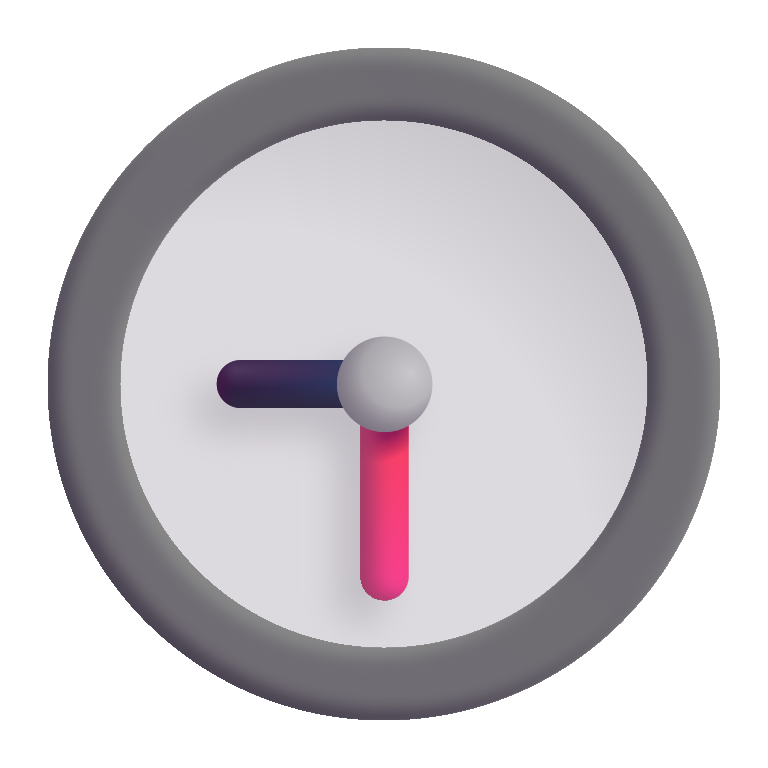
nine thirty color